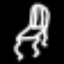
Label: chair